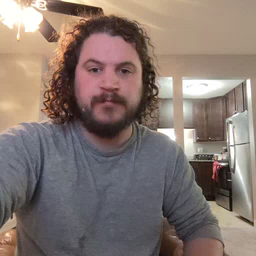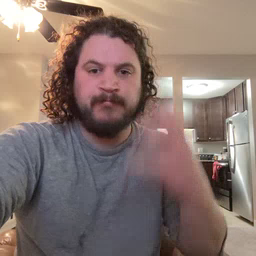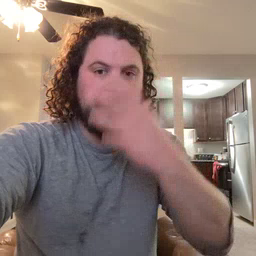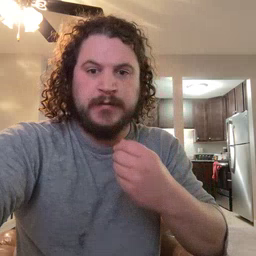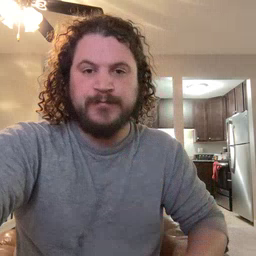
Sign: pretty